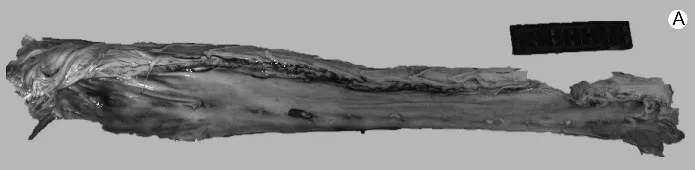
Macroscopic view of the intramedullary schwannoma. (A) The neoplasm in the cervical spinal cord (C3-C5).
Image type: pathology (h&e)